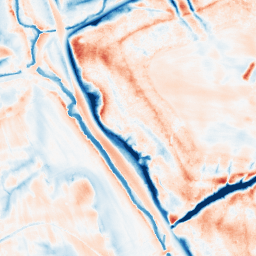
Category: edge_preserving
Decomposition family: guided
Decomposition parameters: radius: 8
eps: 0.1
Upsampling method: lanczos
Upsampling parameters: scale: 2
Upsampling scale: 2